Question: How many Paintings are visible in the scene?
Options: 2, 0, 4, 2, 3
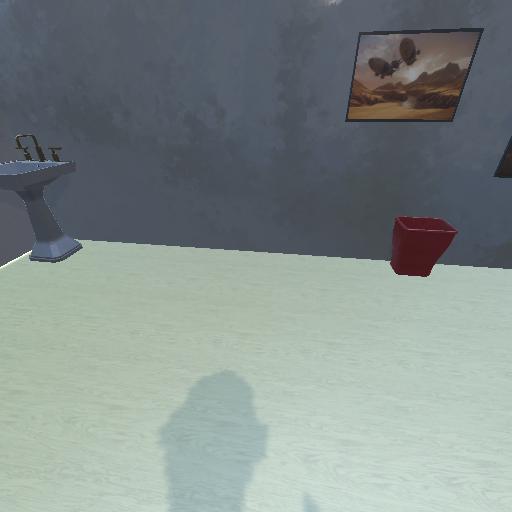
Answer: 2